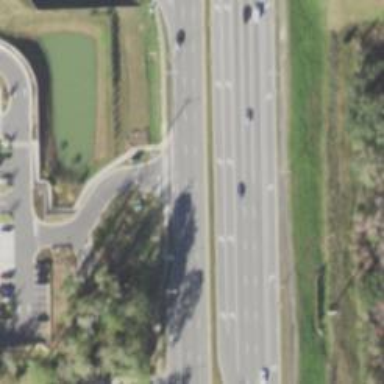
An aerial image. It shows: Marked crossing on footway.